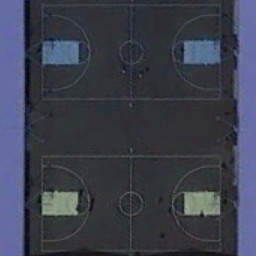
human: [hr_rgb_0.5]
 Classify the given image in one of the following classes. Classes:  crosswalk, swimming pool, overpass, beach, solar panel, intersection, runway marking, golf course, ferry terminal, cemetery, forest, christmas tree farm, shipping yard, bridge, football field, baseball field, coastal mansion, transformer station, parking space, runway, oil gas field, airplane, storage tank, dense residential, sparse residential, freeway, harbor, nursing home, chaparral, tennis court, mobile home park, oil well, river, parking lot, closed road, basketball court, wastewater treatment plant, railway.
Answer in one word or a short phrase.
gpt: basketball court